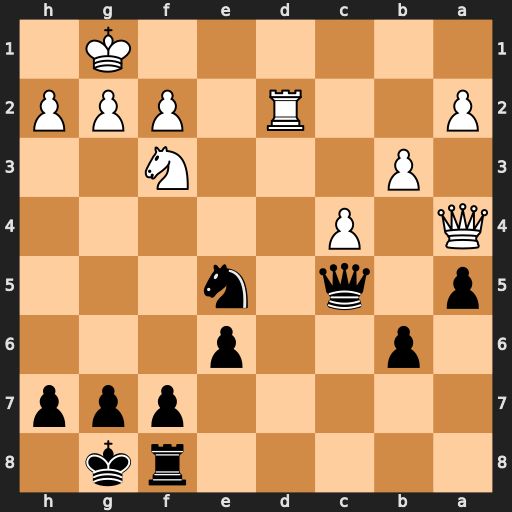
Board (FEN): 5rk1/5ppp/1p2p3/p1q1n3/Q1P5/1P3N2/P2R1PPP/6K1
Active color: b
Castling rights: -
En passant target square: -
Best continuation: Nxf3+ gxf3 Qg5+ Kf1 Qxd2